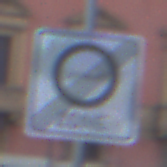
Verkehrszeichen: EndeUmweltzone
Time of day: SunriseSunset
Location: Outdoor (Urban)
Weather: PartlyCloudy
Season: NotSpecified
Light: Natural